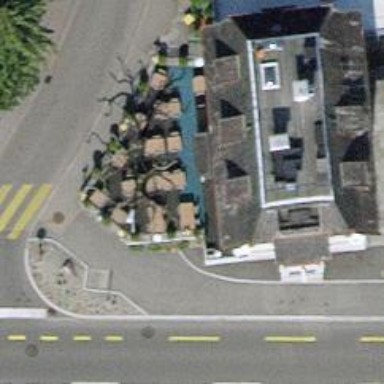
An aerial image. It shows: Restaurant.